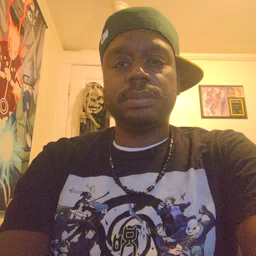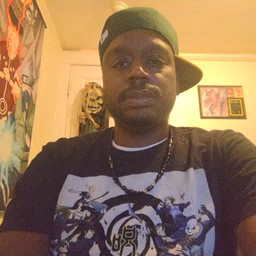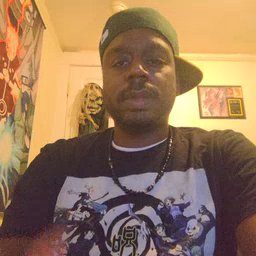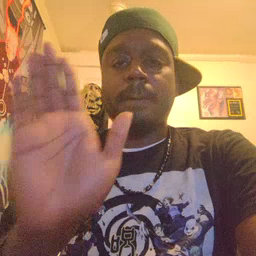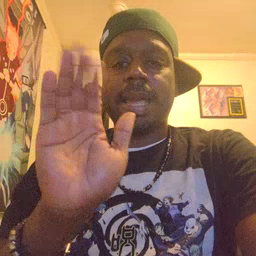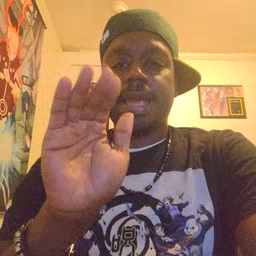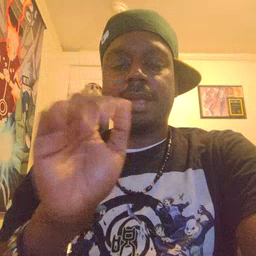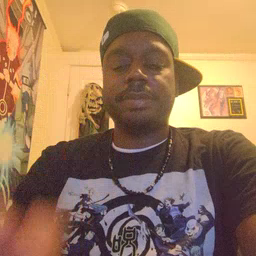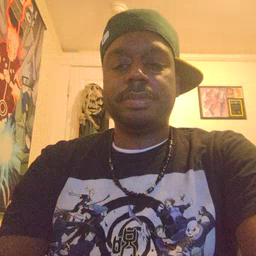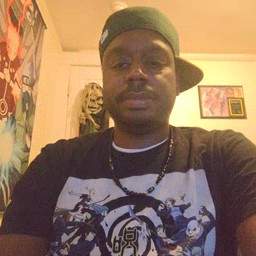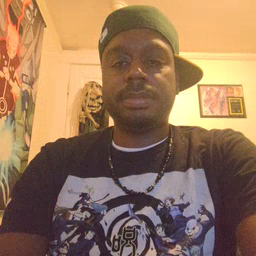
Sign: bye